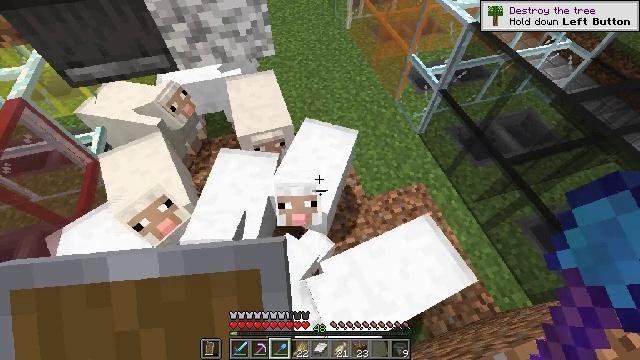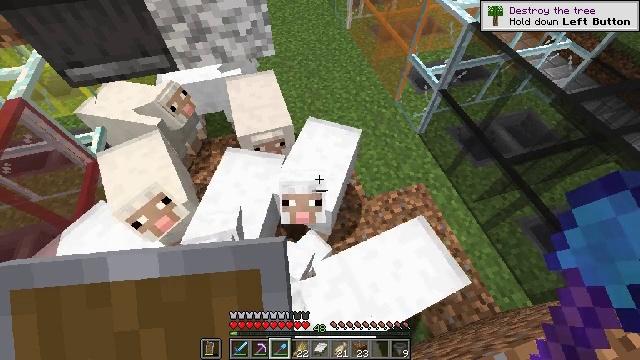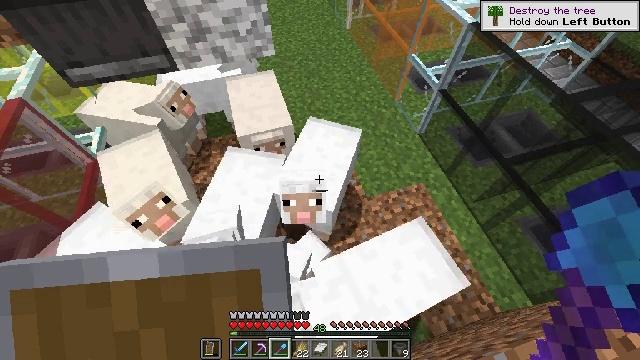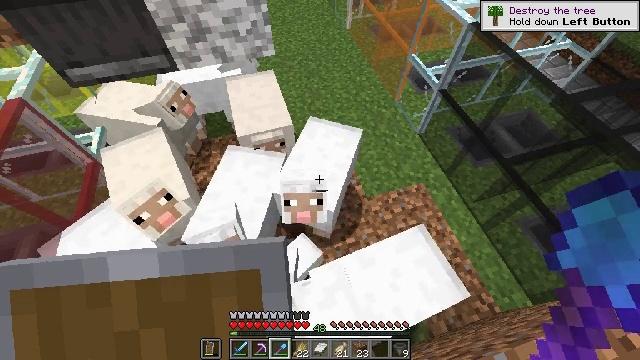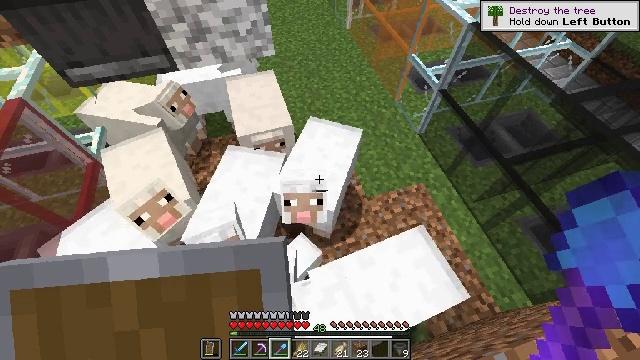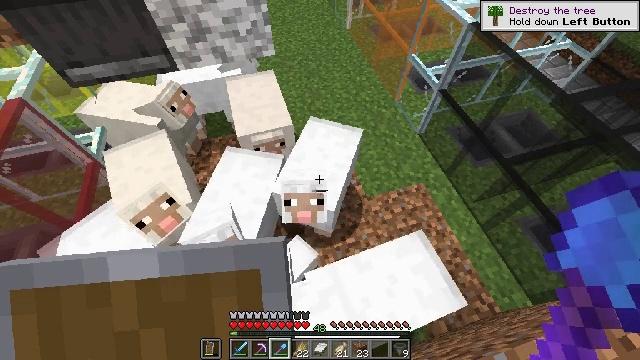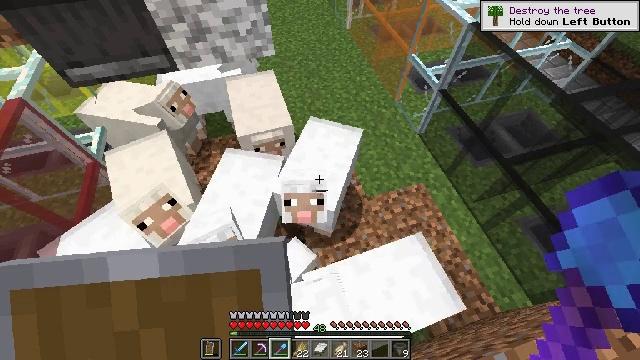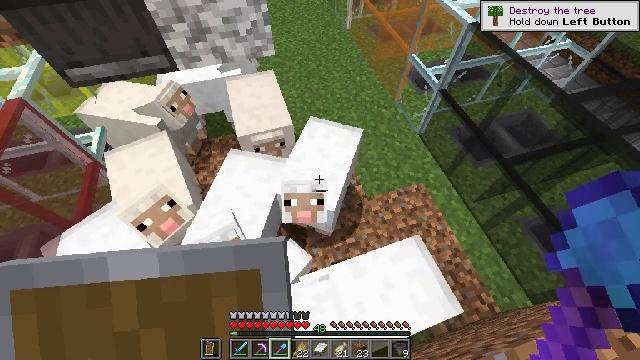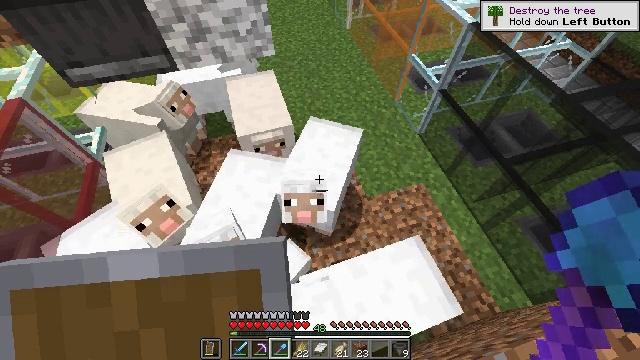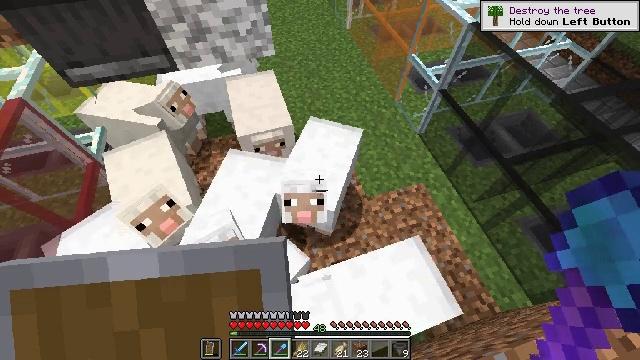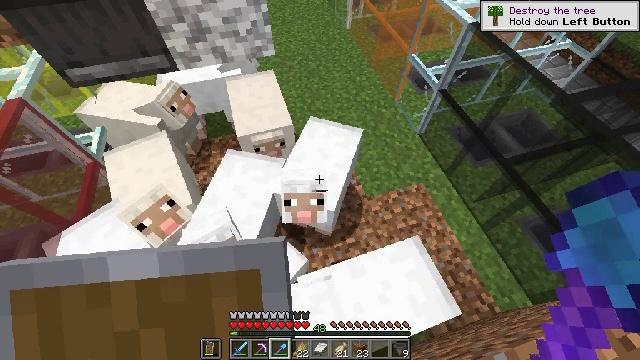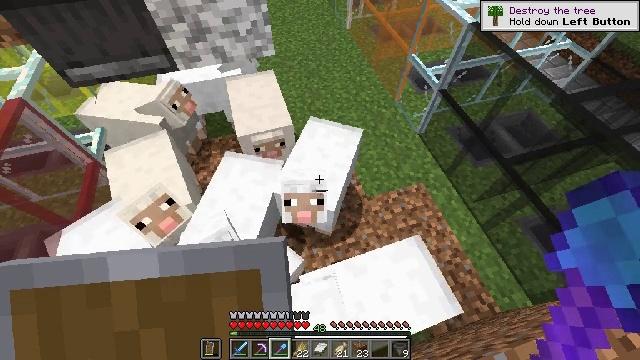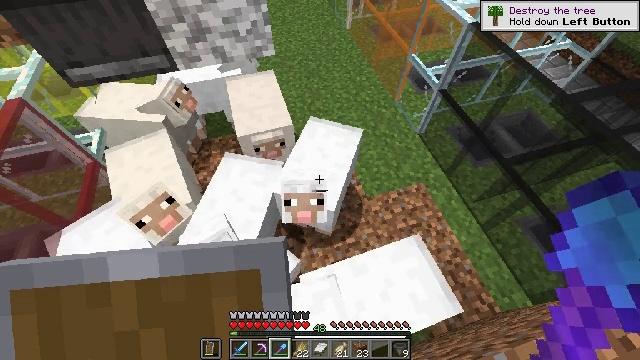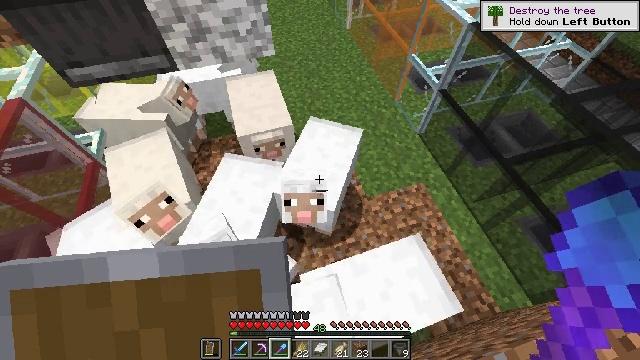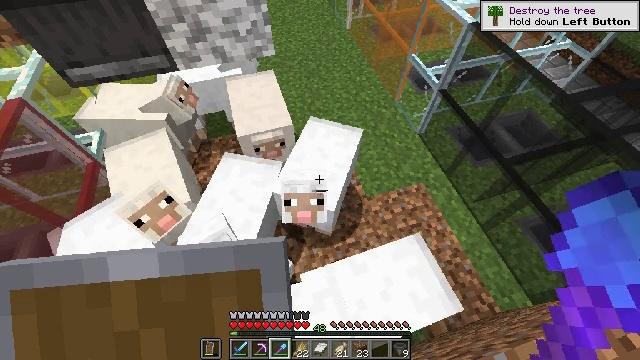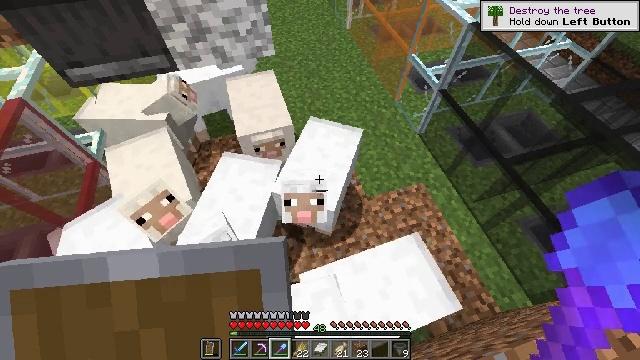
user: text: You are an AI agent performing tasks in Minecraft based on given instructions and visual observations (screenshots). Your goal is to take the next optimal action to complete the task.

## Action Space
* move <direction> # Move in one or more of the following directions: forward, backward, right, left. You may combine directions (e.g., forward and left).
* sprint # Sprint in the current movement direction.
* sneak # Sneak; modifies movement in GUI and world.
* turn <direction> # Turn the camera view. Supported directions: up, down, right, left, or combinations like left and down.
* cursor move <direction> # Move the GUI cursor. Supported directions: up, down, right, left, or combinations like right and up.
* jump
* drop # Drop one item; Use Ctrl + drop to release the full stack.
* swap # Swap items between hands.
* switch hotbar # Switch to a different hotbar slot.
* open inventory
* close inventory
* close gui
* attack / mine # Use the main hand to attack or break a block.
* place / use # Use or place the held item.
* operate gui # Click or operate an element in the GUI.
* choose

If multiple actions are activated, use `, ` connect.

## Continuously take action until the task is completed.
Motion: motion action
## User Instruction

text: Break the white stained glass pane.
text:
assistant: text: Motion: no_op
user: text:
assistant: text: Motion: no_op
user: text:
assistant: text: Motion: no_op
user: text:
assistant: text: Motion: no_op
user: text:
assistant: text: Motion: no_op
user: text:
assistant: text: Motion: no_op
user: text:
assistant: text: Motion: no_op
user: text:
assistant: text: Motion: no_op
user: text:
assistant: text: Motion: no_op
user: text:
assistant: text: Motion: no_op
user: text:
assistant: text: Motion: no_op
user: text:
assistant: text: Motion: no_op
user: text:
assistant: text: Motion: no_op
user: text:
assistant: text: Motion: no_op
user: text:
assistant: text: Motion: no_op
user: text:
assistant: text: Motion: no_op
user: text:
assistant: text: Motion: no_op
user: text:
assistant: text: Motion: no_op
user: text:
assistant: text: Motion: no_op
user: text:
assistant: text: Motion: no_op
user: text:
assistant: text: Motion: no_op
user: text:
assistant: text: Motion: no_op
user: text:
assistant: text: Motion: no_op
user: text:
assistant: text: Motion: no_op
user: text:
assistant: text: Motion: no_op
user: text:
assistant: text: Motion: no_op
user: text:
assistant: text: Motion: no_op
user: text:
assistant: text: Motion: no_op
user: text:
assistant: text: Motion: no_op
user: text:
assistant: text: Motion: no_op